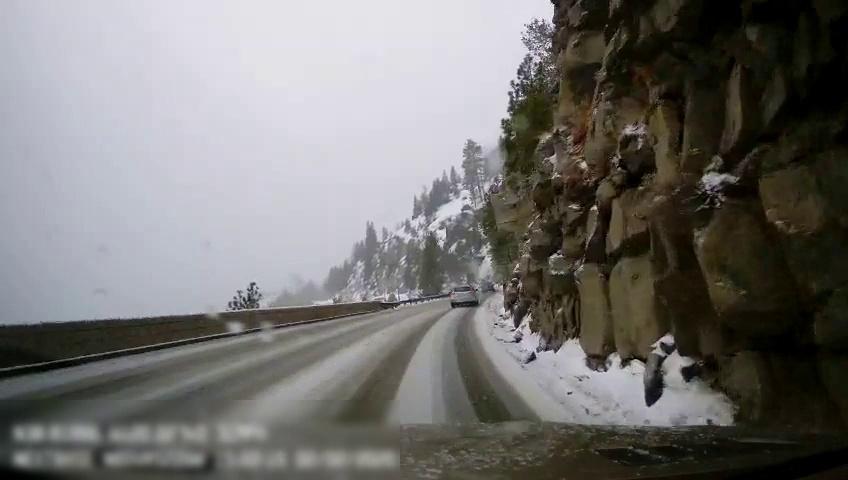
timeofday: Day
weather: Snowy
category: Drivable Space
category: Vehicles | SUV
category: Vehicles | Car